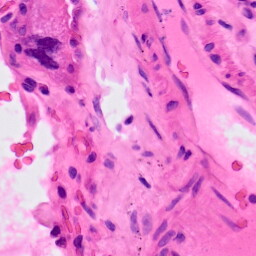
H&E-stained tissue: Lung